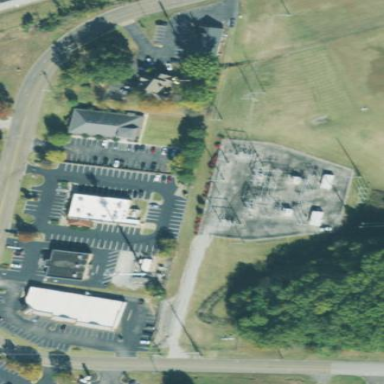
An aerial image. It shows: Power substation.